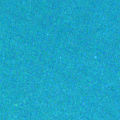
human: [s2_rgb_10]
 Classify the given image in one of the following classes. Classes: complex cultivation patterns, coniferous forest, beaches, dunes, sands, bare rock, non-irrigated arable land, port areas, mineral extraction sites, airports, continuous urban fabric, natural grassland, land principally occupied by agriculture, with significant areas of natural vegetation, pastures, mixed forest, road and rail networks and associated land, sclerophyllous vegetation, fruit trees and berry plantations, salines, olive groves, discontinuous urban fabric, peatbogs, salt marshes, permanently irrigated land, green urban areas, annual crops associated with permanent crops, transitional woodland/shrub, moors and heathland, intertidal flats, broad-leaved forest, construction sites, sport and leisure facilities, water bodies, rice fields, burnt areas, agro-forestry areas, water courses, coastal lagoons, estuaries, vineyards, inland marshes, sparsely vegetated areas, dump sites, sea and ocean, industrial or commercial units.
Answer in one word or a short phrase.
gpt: sea and ocean